Question: I got confuse in doctrine one to many relationship.
Correct me if I am wrong. I assume that when I try to
'''
$em = $this->getDoctrine()->getManager();
$product_repo = $em->getRepository('MyBundle:Product');
$products = $product_repo->findAll();
dump($products);
'''
I will see the related features attached to the $features variable, so when I use $products->getFeatures() I will have Feature object in array form. But from the dump debug I didn't not see anything attached to it instead I got this:

On the other end I also do this
'''
$em = $this->getDoctrine()->getManager();
$feature_repo = $em->getRepository('MyBundle:Features');
$features = $product_repo->findAll();
dump($features);
'''
This time I can see the Product object is attached to the $product variable.
If we were assumed that the data is able to load into the feature $variable, is it possible that I can filter the data (eg. where feature.name = 'fly') instead of load all of the related feature.
==========================================================================
'''
<?php
use Doctrine\Common\Collections\ArrayCollection;
/** @Entity **/
class Product
{
// ...
/**
* @OneToMany(targetEntity="Feature", mappedBy="product")
**/
private $features;
// ...
public function __construct() {
$this->features = new ArrayCollection();
}
}
/** @Entity **/
class Feature
{
// ...
/**
* @ManyToOne(targetEntity="Product", inversedBy="features")
* @JoinColumn(name="product_id", referencedColumnName="id")
**/
private $product;
// ...
}
'''
id, description, name
id, description, name, table_id
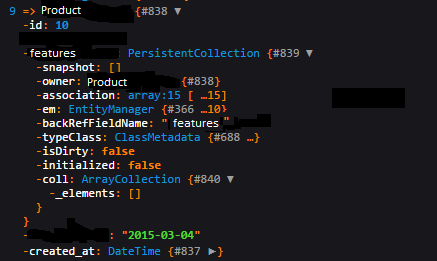
Answer: Assuming that your dump function is symfony/var-dumper and not a custom function
## Question 1
Yes, nested collection are not displayed by default by dump function, its about performance. This is not a Doctrine related issue. Your data are loaded here.
You can play around with advanced use of var-dumper, like casters ( <URL>
## Question 2
You have differents ways to solve your question :
### In Controller : Create your custom method in Product
better solution
'''
Product::getFeaturesByName($name='fly'){
$criteria = Criteria::create();
$criteria->where(Criteria::expr()->eq('name', $name));
return $this->features->matching($criteria);
}
'''
'''
Product::getFeaturesByName($name='fly'){
return $this -> features ->filter(
function($entry) use ($name) {
return $entry->getName() == $name;
}
);
}
'''
);
}
### In Twig Template : filter in loop
'''
{% for product in products %} {# start browse products #}
{% for feature in product.features if feature.name='ok' %}{# start browse features #}
{% endfor %}{# end browse features #}
{% endfor %}{# end browse products #}
'''
Hope this will help you
regards